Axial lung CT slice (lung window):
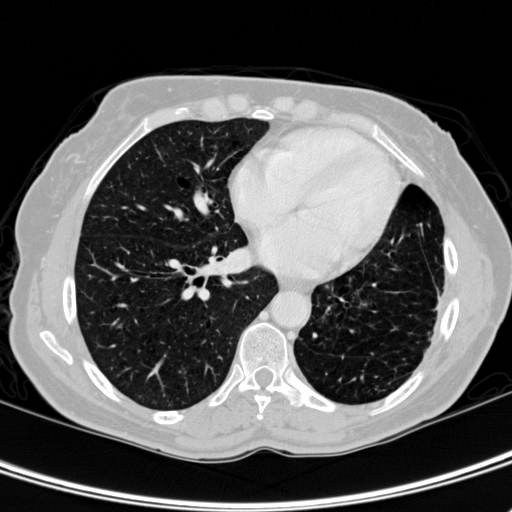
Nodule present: no